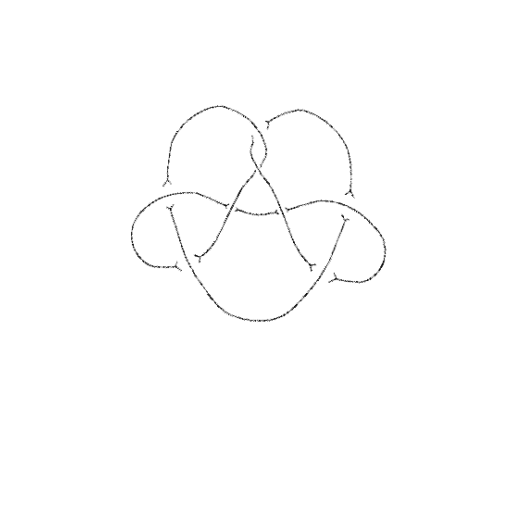
Crossing number: 8